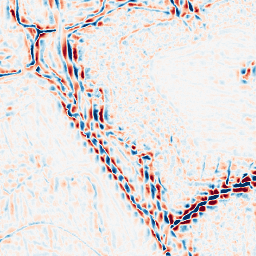
Category: wavelet
Decomposition family: wavelet_dwt
Decomposition parameters: wavelet: sym4
level: 3
Upsampling method: cubic_mitchell
Upsampling parameters: scale: 4
Upsampling scale: 4